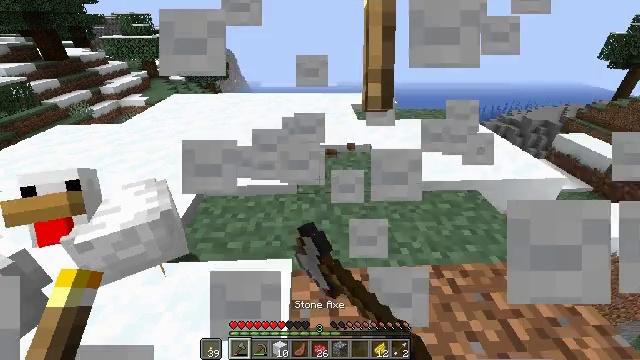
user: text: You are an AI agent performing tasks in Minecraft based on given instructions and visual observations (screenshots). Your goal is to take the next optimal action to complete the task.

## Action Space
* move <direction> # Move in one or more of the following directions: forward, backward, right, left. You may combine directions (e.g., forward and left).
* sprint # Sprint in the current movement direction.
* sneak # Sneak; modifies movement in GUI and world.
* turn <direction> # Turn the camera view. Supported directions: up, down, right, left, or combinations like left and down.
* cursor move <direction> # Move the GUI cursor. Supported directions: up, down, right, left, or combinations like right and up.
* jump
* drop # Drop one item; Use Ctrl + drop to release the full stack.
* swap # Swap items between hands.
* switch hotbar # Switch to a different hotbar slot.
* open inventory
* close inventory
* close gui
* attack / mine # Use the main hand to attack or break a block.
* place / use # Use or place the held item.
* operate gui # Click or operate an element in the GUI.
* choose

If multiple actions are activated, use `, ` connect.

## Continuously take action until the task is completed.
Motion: motion action
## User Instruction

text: Gather white wool from a build.
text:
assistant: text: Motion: attack / mine